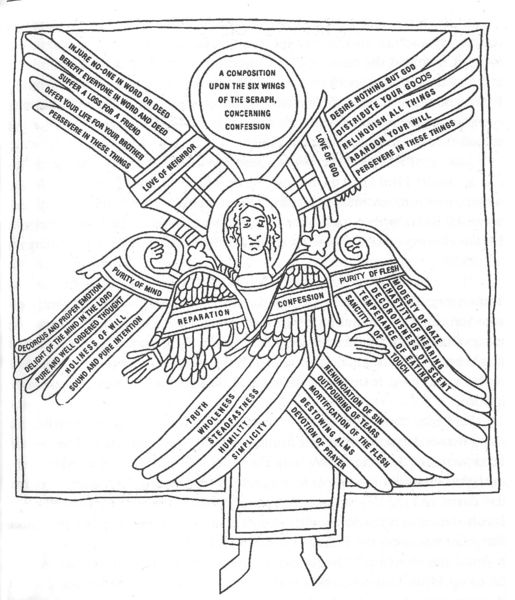
Titel: Ms. 416
Künstler: Alanus von Insulis
Institution: New Heaven, Yale University, Beinecke  Rare Book and Manuscript Library
Schlagwörter: flügel, mann, weiß, schwarz, zeichnung, gesicht, rahmen, bild, hände, engel, schrift, tusche, druck, stich, text, soldat, armee, wappen, heiligenschein, schwingen, quadrat, love, reparation, composition, compession, nglisch